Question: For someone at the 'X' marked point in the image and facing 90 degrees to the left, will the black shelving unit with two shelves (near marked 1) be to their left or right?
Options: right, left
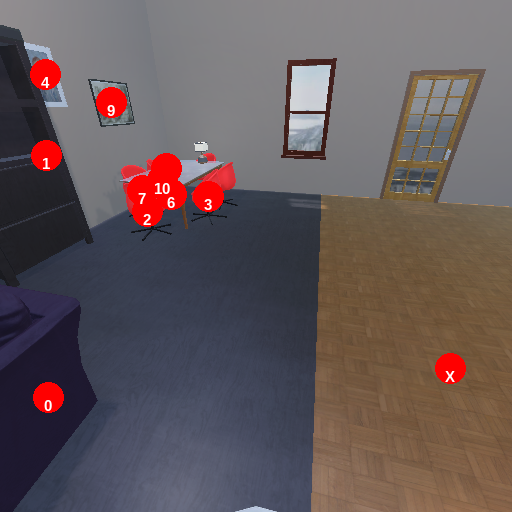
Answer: right